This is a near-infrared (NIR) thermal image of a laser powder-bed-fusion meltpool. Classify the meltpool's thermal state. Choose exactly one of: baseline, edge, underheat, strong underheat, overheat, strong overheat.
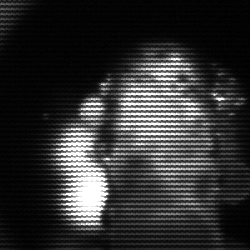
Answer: strong underheat